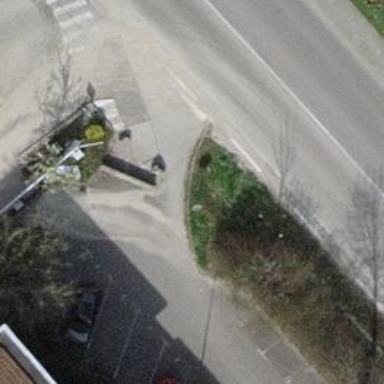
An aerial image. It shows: Block barrier.